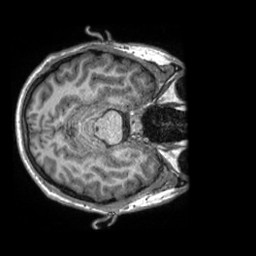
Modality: T1w
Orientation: axial
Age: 31
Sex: male
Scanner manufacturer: siemens
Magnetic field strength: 3 T
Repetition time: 2.3 s
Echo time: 0.00288 s